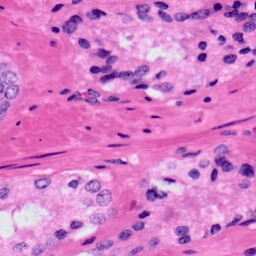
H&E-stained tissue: Prostate